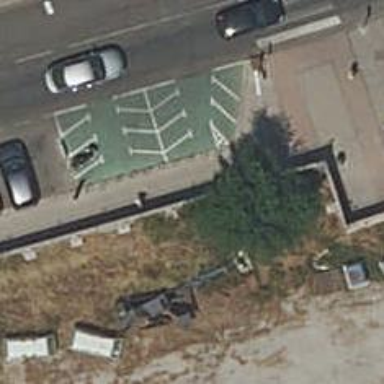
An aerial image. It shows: Motorcycle parking area.